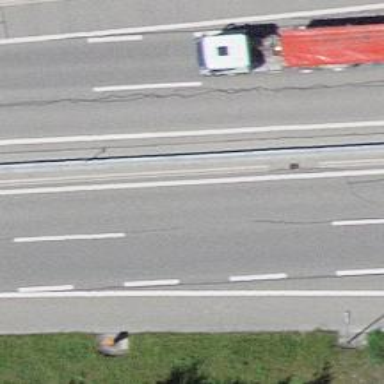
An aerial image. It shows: View of motorway.